Interaction volume radius: 5 \u00c5
Interaction volume height: 15 \u00c5
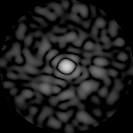
Disorder parameter: 0.8939